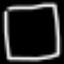
Label: square